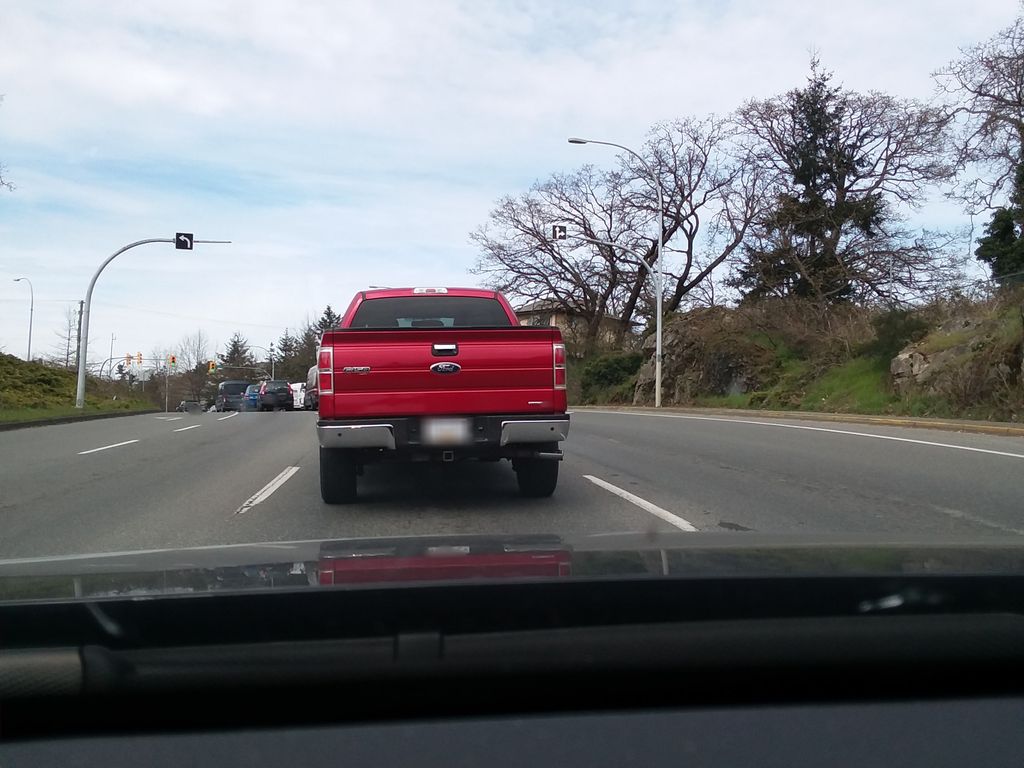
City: victoria